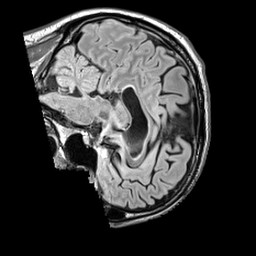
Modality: FLAIR
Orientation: sagittal
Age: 40
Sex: male
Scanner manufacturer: siemens
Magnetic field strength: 3 T
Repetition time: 5 s
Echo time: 0.387 s